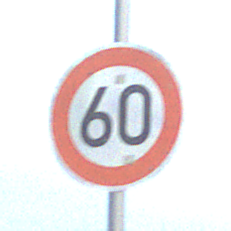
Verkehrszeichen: Geschwindigkeit60
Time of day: SunriseSunset
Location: Outdoor (RoadRail)
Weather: PartlyCloudy
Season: NotSpecified
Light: Natural